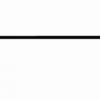
Label: dusty